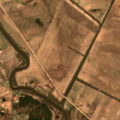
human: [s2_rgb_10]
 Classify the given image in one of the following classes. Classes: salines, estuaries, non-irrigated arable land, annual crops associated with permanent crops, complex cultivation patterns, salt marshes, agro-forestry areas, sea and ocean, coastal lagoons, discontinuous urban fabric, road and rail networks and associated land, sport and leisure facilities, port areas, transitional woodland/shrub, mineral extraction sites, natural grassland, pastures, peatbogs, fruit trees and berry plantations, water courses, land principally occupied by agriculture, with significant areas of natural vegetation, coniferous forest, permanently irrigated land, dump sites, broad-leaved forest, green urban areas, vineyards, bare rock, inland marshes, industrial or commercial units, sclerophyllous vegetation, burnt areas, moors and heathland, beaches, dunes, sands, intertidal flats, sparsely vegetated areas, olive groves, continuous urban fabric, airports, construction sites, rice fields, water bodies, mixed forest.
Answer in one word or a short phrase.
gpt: non-irrigated arable land, pastures, complex cultivation patterns